Question: I try to make a copy of the impossible game: <URL>
Red square are move in the right direction and when player see blue square, he should jump. If he will collide with the left side of the square (which is another square ""), the game is over. It works, but if player will jump on the upper left corner, the game will be over too. Can't understand, why.
'''
void OnCollisionEnter(Collision collision)
{
if (collision.transform.name == "WallCollider")
Debug.Log ("You lose");
}
'''

Red and blue squares and WallCollider have box colliders. Only red square have a rigidbody.
I move red like this:
'''
public GameObject player;
public float speed = 5.0f;
public float jumpPower = 10.0f;
void Start ()
{
player = (GameObject)this.gameObject;
}
void Update ()
{
player.transform.position +=
player.transform.right * speed * Time.deltaTime;
}
'''
I'm using 3d physics in a 2d environment. All scripts is located on the red square (player).
Blue box have one box collider. But near it I have WallCollider (Cube too), which have a box collider too, but it's height a little bit lower.
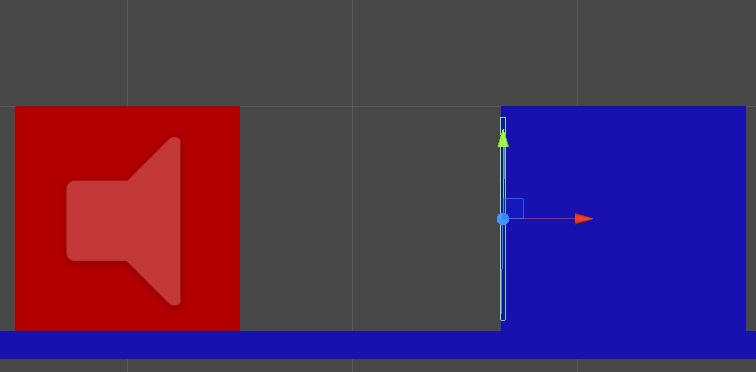
Answer: First of all, colliders have penetration distance so by jumping on upper left corner player collider may penetrate it down to the wall collider. Try to reduce penetration distance in .
Also it will be helpful to decrease fixed timestep to improve accuracy of physics simulation (look for ).